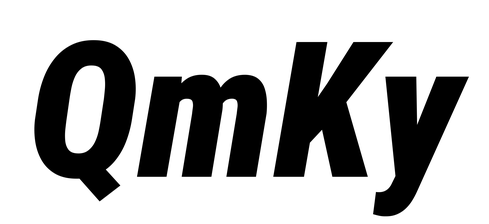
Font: Roboto-Italic_Condensed_Black_Italic